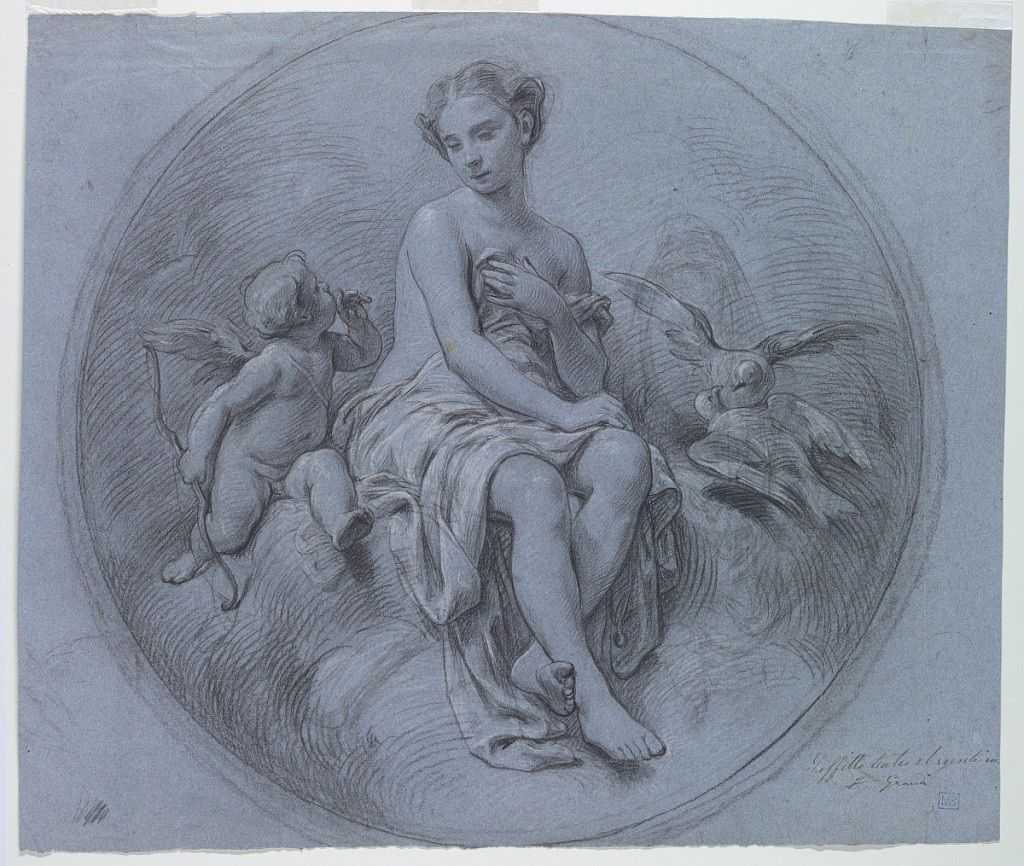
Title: Venus, design for a ceiling painting for the Teatro Argentina in Rome
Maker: Francesco Grandi, Italian, 1831 - 1891
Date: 1860–1861
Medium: Crayon, carbon on blue paper.
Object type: Drawing
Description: Recto: Circular composition.  The goddess is sitting upon clouds, breasts and lap covered with a cloth.  Beside her, at left, Cupid, addressing her, at right the two doves.  Written below, at right: "Soffitta teatro Argentina," and "F. Grandi"

Verso:  In opposite direction: at left, the upper act of the Deposition.  At right: The Virgin, turned toward left; the right leg not drawn.